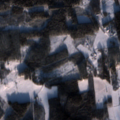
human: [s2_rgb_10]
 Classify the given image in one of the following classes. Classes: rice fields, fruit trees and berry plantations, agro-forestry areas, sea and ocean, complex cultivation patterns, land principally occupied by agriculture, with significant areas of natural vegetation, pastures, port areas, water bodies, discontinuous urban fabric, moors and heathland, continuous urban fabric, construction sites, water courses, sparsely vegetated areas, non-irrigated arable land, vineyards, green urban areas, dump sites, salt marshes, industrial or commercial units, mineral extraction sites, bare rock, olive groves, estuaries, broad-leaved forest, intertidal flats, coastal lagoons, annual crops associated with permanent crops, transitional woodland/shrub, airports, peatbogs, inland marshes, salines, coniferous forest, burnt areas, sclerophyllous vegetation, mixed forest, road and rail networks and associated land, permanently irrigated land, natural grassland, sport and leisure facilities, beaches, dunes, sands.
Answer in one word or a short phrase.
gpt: non-irrigated arable land, coniferous forest, mixed forest